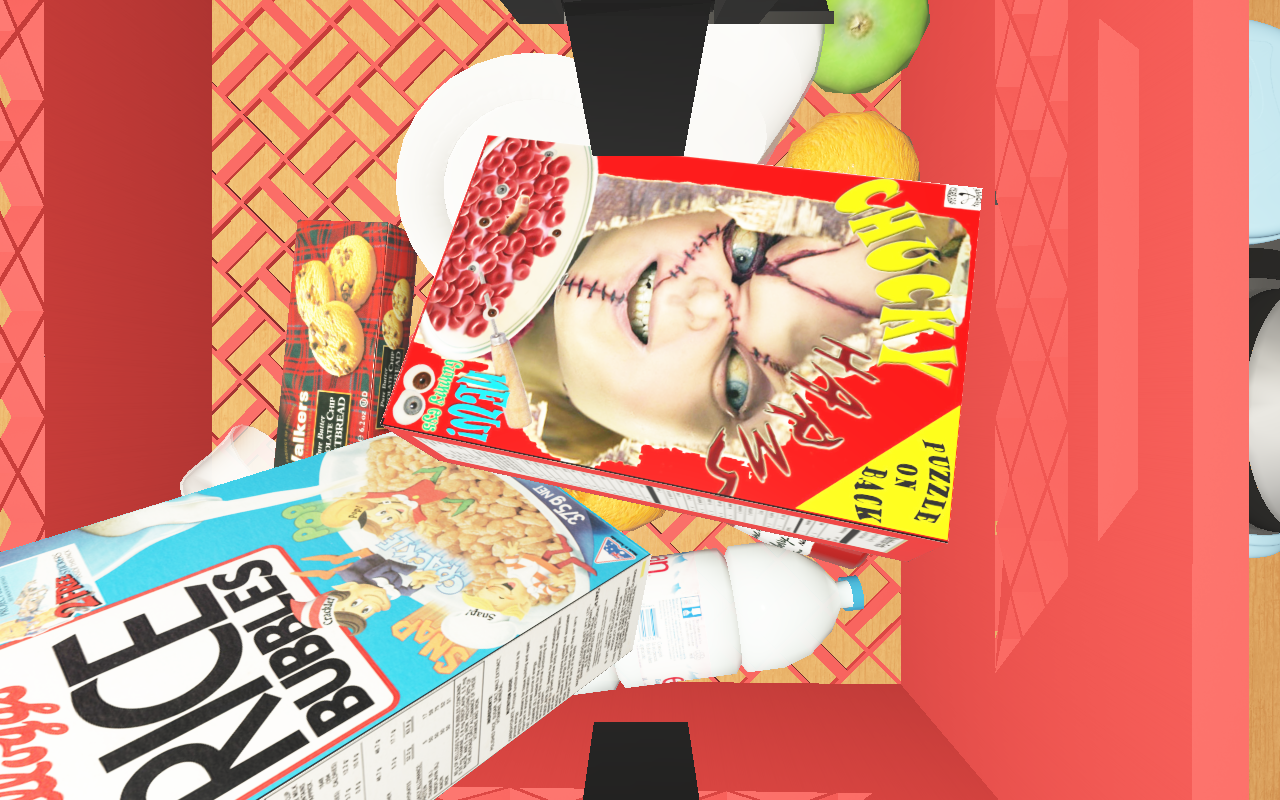
Objects in the scene:
carafe
water bottle
apple
apple
orange
orange
spoon
glass
wineglass
cereal box
cereal box
biscuit box